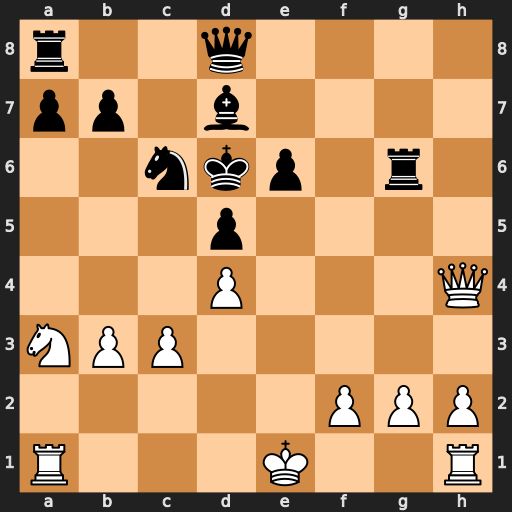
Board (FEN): r2q4/pp1b4/2nkp1r1/3p4/3P3Q/NPP5/5PPP/R3K2R
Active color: w
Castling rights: KQ
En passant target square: -
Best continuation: Nb5#